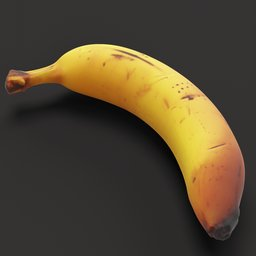
Label: nature